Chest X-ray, PA view. Patient: 26 years old, sex M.
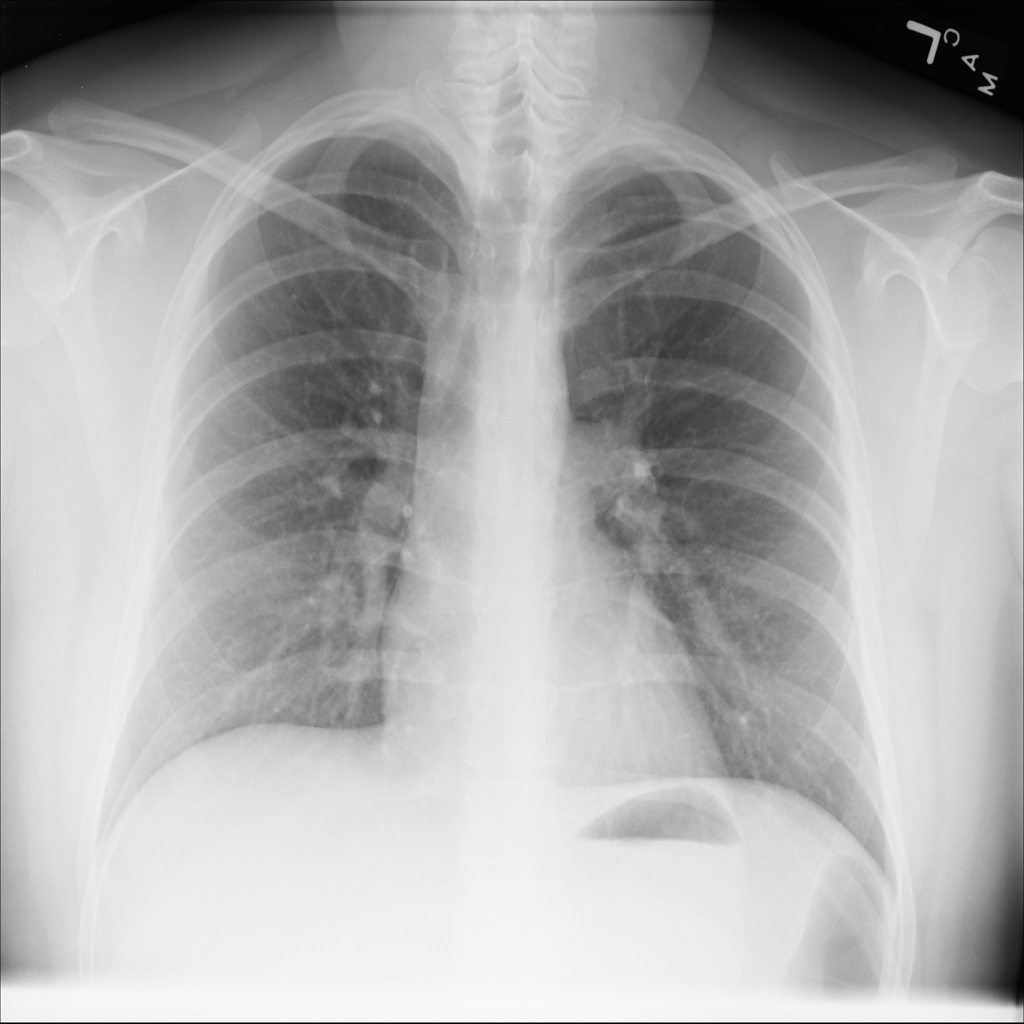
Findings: No Finding